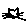
Label: cat